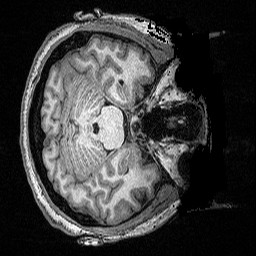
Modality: T1w
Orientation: axial
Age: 29
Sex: male
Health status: ill
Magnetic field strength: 3 T
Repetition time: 2.53 s
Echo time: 0.00331 s